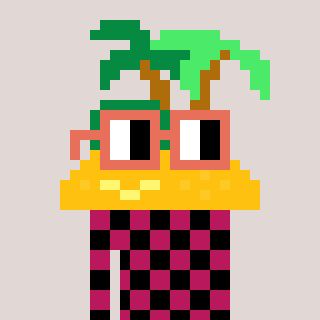
a pixel art character with square orange glasses, a island-shaped head and a darkpink-colored body on a warm background